Question: I have a calculator that works with buttons to assign values. The main idea is to generate formulas. The values are added seamlessly into an "input". All the brackets when entering your respective button, I need to happen is to continue entering values in the parenthesis

'''
$(document).ready(function () {
$("input:button").click(function () {
valor = $(this).val();
actual = $("#ContentPlaceHolder1_formula").val();
if (valor == "C") {
$("#ContentPlaceHolder1_formula").val("");
} else {
if (valor == "=") {
$("#ContentPlaceHolder1_formula").val(eval(actual));
} else {
$("#ContentPlaceHolder1_formula").val(actual + valor);
}
}
});
});
'''
'''
<div class="form-group">
<input class="btn" type="button" value="()" id="parentesis" />
<input class="btn" type="button" value="1" id="1" />
<input class="btn" type="button" value="2" id="2" />
<input class="btn" type="button" value="3" id="3" />
<input class="btn" type="button" value="+" id="sumar" /><br />
<input class="btn" type="button" value="4" id="4" />
<input class="btn" type="button" value="5" id="5" />
<input class="btn" type="button" value="6" id="6" />
<input class="btn" type="button" value="-" id="restar" /><br />
<input class="btn" type="button" value="7" id="7" />
<input class="btn" type="button" value="8" id="8" />
<input class="btn" type="button" value="9" id="9" />
<input class="btn" type="button" value="*" id="multiplicar" /><br />
<input class="btn" type="button" value="0" id="0" />
<input class="btn" type="button" value="=" id="igual" />
<input class="btn" type="button" value="C" id="C" />
<input class="btn" type="button" value="/" id="dividir" />
<asp:Button ID="btn_login" OnClick="docreateformula" CssClass="btn btn-primary btn-lg center-block" Text="Guardar" runat="server"/>
</div>
'''
With that code this happen:
'5+()3*()+5+3'
and I need:
'5+(3*(5+3))'
How can I do that?
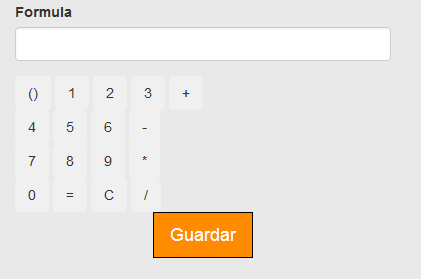
Answer: You use the following code to make it work
'''
function occurrences(string, subString, allowOverlapping) {
string+=""; subString+="";
if(subString.length<=0) return string.length+1;
var n=0, pos=0;
var step=(allowOverlapping)?(1):(subString.length);
while(true){
pos=string.indexOf(subString,pos);
if(pos>=0){ n++; pos+=step; } else break;
}
return(n);
}
$("input:button").click(function () {
valor = $(this).val();
actual = $("#ContentPlaceHolder1_formula").val();
if (valor == "C") {
$("#ContentPlaceHolder1_formula").val("");
}
else if(valor=="()")
{
var count1= occurrences(actual,'(',false);
var count2= occurrences(actual,')',false);
var count=count1+count2;
if(count%2==0) { $("#ContentPlaceHolder1_formula").val(actual+"(");
}
else {
$("#ContentPlaceHolder1_formula").val(actual+")");
}
}
else {
if (valor == "=") {
$("#ContentPlaceHolder1_formula").val(eval(actual));
} else {
$("#ContentPlaceHolder1_formula").val(actual + valor);
}
}
});
'''
demo link : <URL>